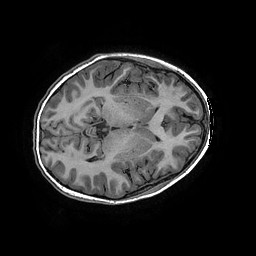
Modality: T1w
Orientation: axial
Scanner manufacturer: ge
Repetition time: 0.008096 s
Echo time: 0.00318 s